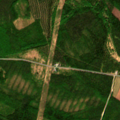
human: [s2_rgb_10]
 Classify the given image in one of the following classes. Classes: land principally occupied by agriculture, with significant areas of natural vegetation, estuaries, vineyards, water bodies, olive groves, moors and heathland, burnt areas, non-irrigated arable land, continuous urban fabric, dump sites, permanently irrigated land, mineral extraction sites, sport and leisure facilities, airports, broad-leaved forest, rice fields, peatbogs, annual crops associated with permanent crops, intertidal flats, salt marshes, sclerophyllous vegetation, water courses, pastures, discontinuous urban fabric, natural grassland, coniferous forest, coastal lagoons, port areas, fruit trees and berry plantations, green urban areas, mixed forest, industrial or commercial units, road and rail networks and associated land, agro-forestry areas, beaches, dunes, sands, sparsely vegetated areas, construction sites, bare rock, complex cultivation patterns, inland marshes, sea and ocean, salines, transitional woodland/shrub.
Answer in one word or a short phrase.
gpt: land principally occupied by agriculture, with significant areas of natural vegetation, mixed forest, transitional woodland/shrub